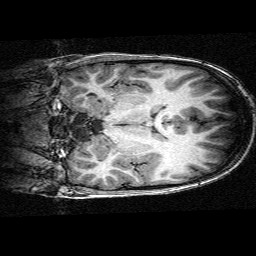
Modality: T1w
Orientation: coronal
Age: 12
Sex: male
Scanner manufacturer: siemens
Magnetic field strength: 3 T
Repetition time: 2.3 s
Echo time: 0.00336 s